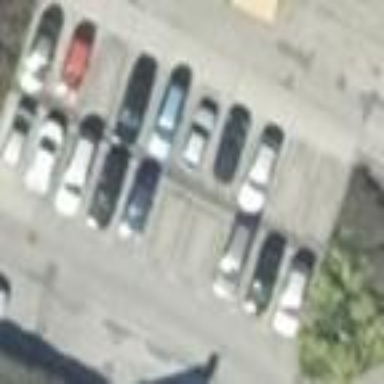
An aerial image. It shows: Parking area with surface.